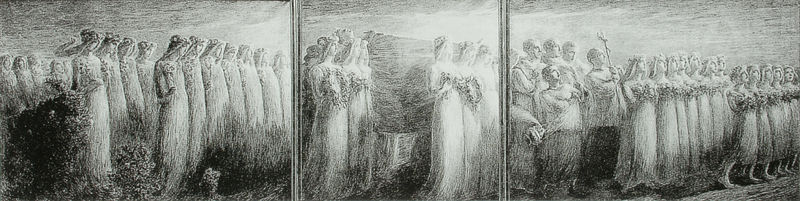
Titel: die Jungfrauen-Bestattung
Künstler: Gaetano Previati
Standort: Rom
Institution: Galleria Nazionale
Schlagwörter: berg, dunkel, gott, gruppe, himmel, schatten, weiß, frauen, menschen, mädchen, blumen, frau, grau, hell, kleid, kleider, licht, männer, schwarz, zeichnung, blüten, schleier, symbolismus, lang, rahmen, gräser, kirche, haare, drei, gewänder, zug, graphik, nebel, füsse, querformat, braut, bräute, jugendstil, blumenstrauss, sträuße, unscharf, kirch, kreuz, druck, schwarzweiss, stich, knien, reihe, bleistift, beten, gebet, kranz, reihen, pfarrer, verschwommen, gottesdienst, ministrant, ministranten, priester, weihrauch, chor, prozession, kränze, taufe, anbetung, tryptichon, triptychon, gleich, triptichon, jungfrauen, blumensträuße, ursula, reih und glied, typtichon, estalten, chleier, 10 000